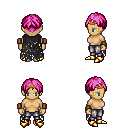
a pixel art fantasy rpg character, female body template, human, tanned skin, black tattered cape, metal pants, pink parted hairstyle, bronze tiara, leather bracers, gold boots, four views (front, back, left, right), 2x2 character sprite sheet, small pixel art, hard edges, no anti-aliasing